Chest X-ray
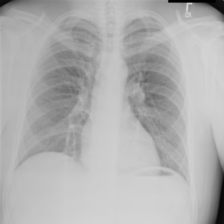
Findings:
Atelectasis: negative
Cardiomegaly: negative
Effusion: negative
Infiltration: negative
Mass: negative
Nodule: negative
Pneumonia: negative
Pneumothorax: negative
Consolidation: negative
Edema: negative
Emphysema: negative
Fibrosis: negative
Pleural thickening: negative
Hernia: negative